Interaction volume radius: 5 \u00c5
Interaction volume height: 10 \u00c5
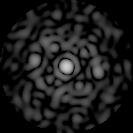
Disorder parameter: 0.7978